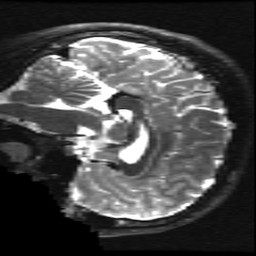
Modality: T2w
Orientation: sagittal
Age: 17
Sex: male
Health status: ill
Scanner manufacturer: ge
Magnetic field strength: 3 T
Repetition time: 7.5 s
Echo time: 0.1007 s